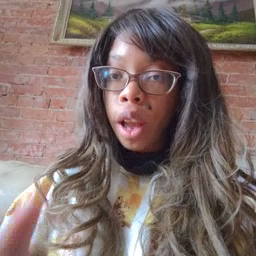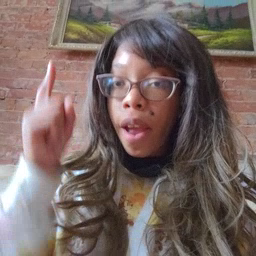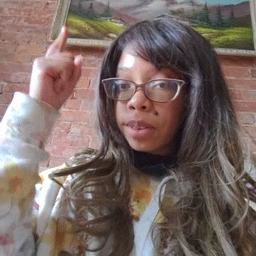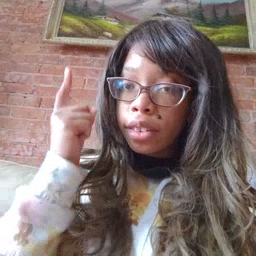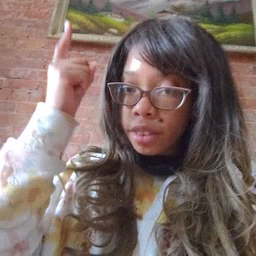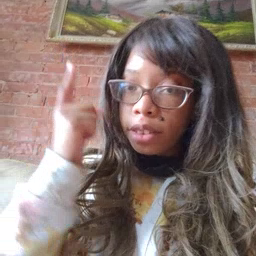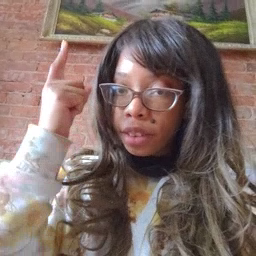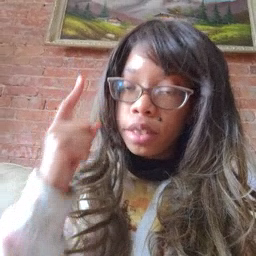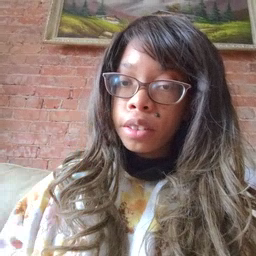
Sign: up